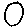
Label: moon